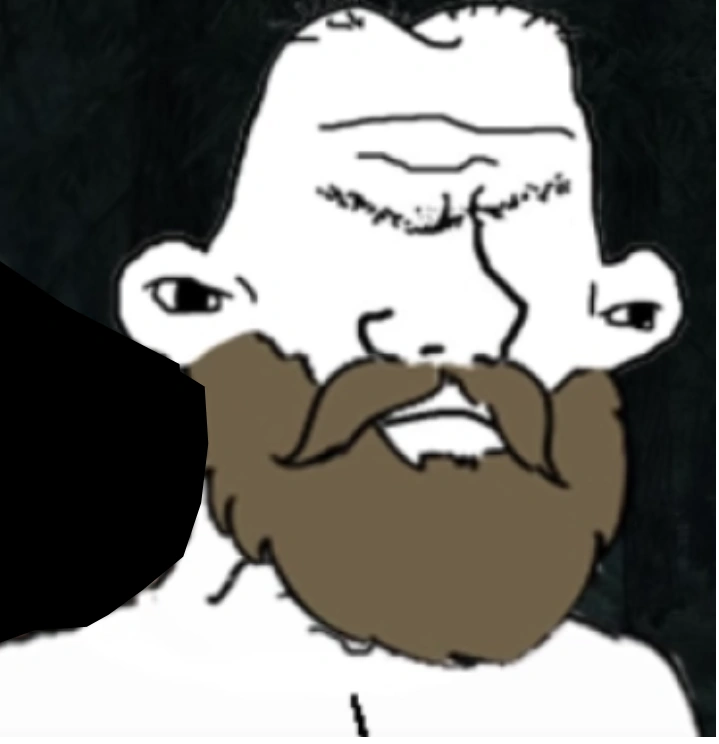
Label: 5_Wojak_with_Background